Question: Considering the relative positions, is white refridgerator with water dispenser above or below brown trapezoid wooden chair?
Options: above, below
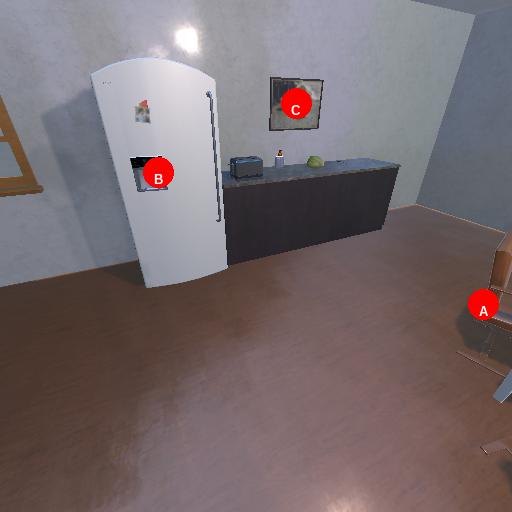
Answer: above